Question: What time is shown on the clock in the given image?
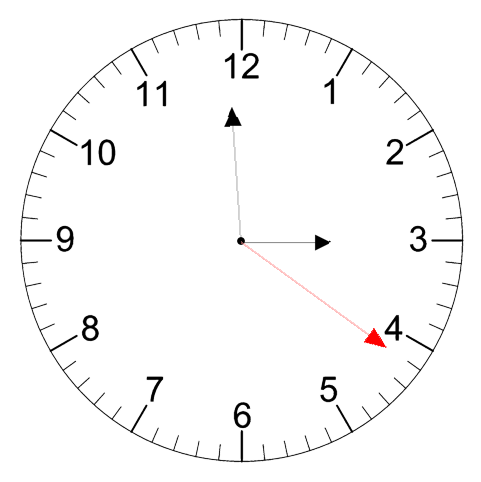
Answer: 02:59:21